Field crop: maize
Growth stage: 1
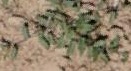
Species: convolvulus